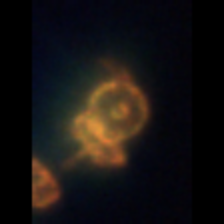
Taxon: Thalassiosira
Group: Diatoms